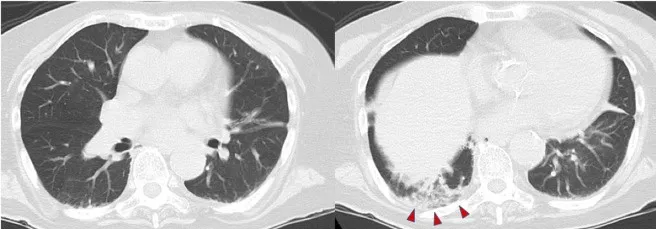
Computed tomography of the chest shows slight consolidation at the base of the right lung (red arrowheads).
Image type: radiology (ct)